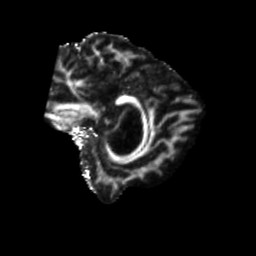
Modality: FA
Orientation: sagittal
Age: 56
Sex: male
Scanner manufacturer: siemens
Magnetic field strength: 3 T
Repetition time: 5.25 s
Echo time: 0.08 s